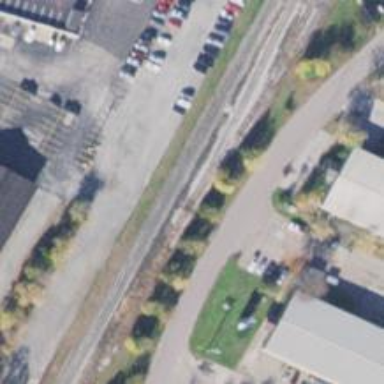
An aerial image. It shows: Rail spur service.